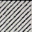
Piece: xx